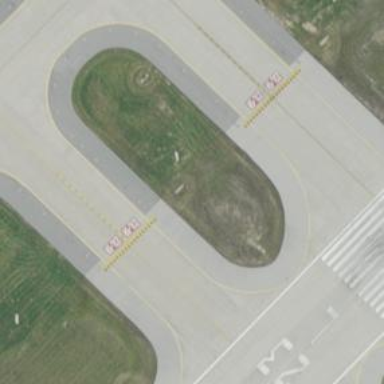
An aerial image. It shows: Image of taxiway at airport.